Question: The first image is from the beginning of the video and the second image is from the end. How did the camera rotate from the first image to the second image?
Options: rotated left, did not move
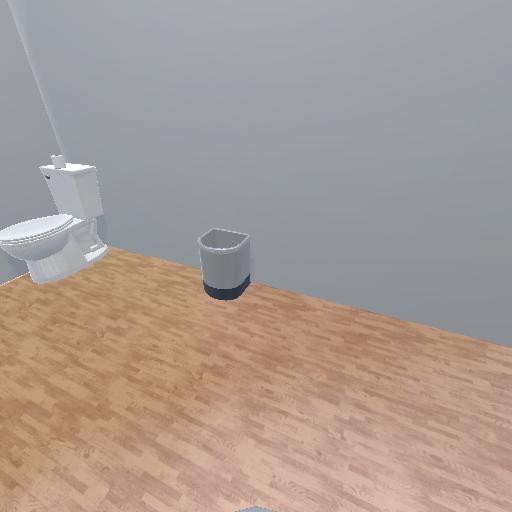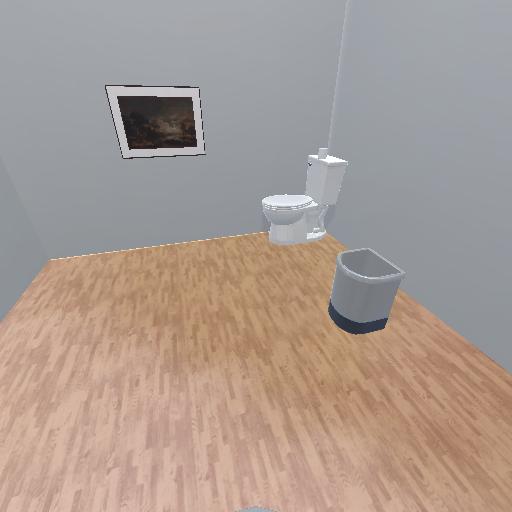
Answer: rotated left